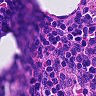
Metastatic tissue present: no